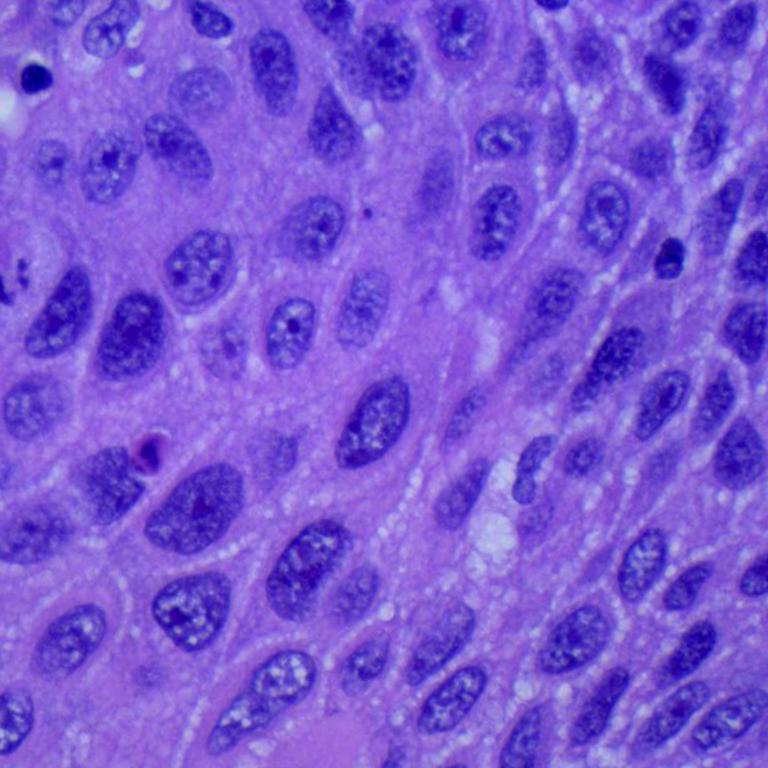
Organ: lung
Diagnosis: squamous carcinomas